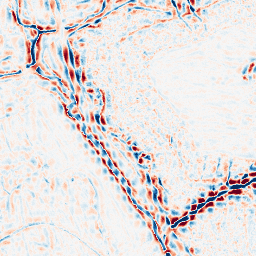
Category: wavelet
Decomposition family: wavelet_biorthogonal
Decomposition parameters: wavelet: bior5.5
level: 3
Upsampling method: regularized
Upsampling parameters: scale: 2
lambda_reg: 0.01
Upsampling scale: 2